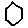
Label: hexagon